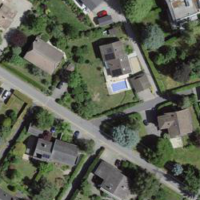
EUNIS habitat code: 55
Species observed at this site:
Prunus padus